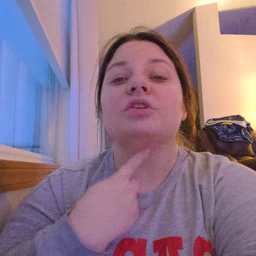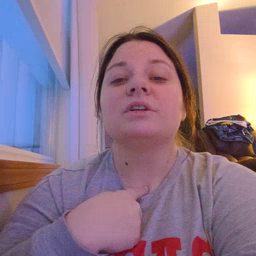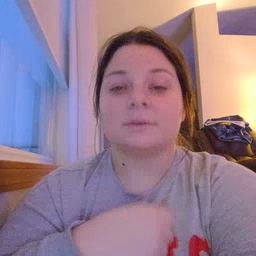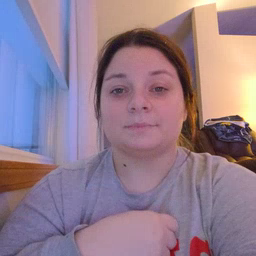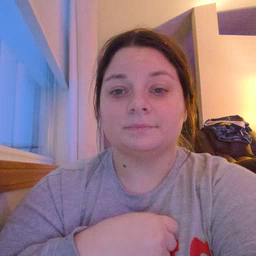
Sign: thirsty